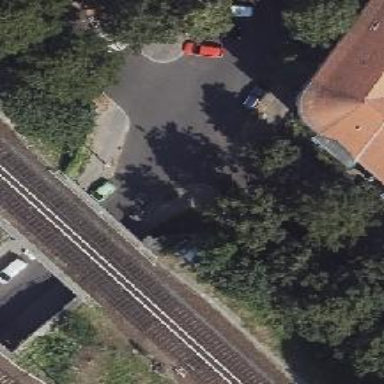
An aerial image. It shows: Unmarked crossing on the road.